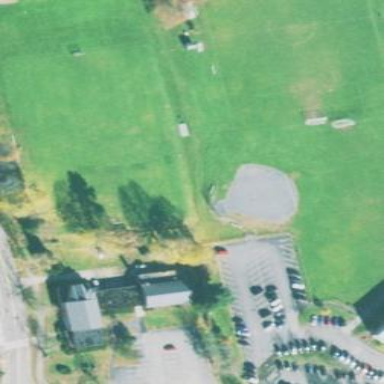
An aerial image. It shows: Baseball pitch for leisure land activities.